Brain MRI, t2w sequence, axial 2D slice.
Patient: age 28, sex F, weight 95 kg, height 1.95 m
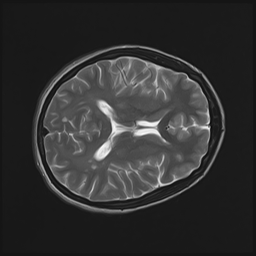